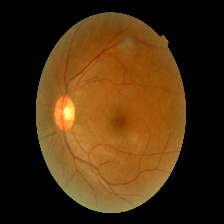
Diabetic retinopathy grade: Mild